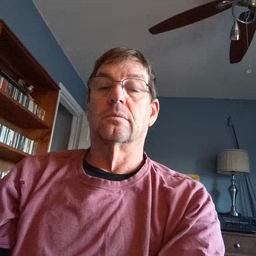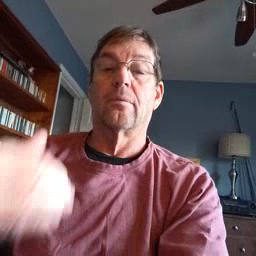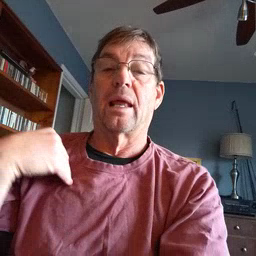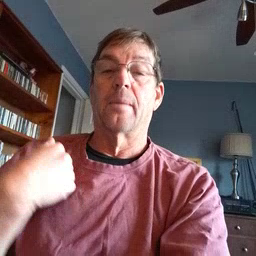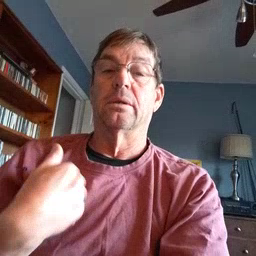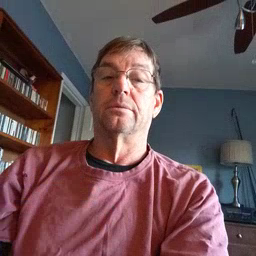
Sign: animal